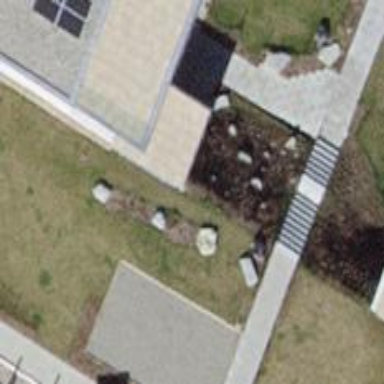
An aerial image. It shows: Path made of paving stones.